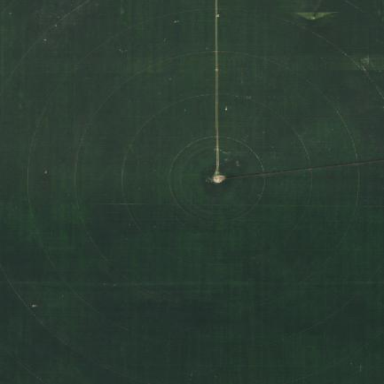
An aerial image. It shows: Farmland with pivot irrigation system.